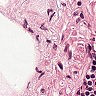
Metastatic tissue present: no